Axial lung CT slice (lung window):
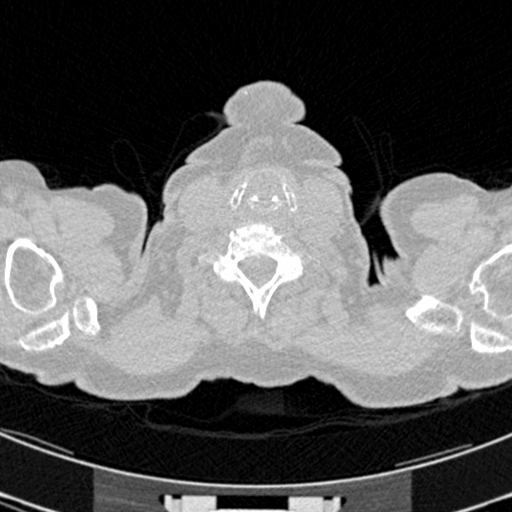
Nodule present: no